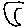
Label: moon